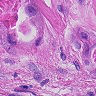
Metastatic tissue present: yes